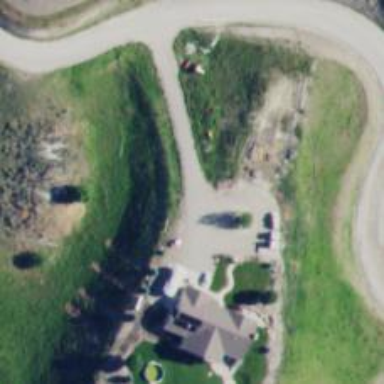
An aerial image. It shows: Driveway.